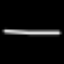
Label: line